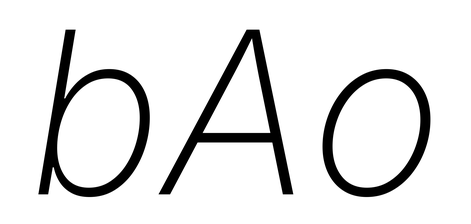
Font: Inter-Italic_ExtraLight_Italic